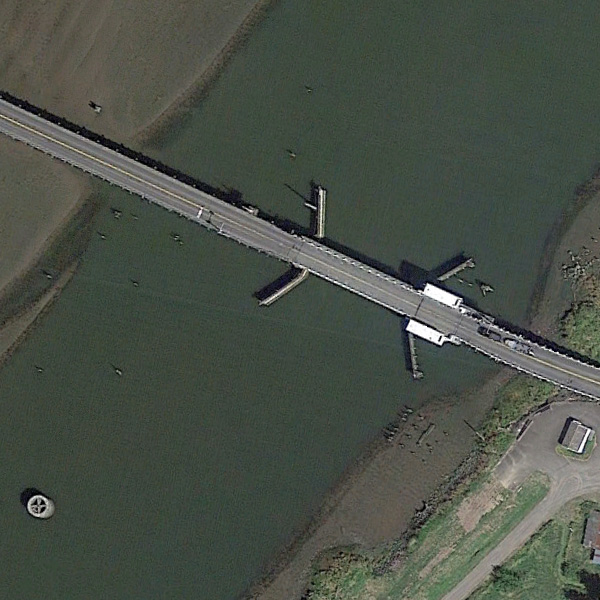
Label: Bridge